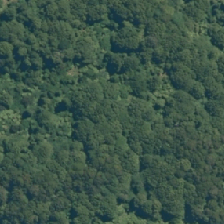
Land cover: indigenous_forest